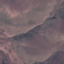
Land use / land cover class: HerbaceousVegetation